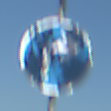
Verkehrszeichen: VorgeschriebeneFahrtrichtungRechts
Umgebung: Outdoor, Nature
Tageszeit: MorningAfternoon
Wetter: Clear
Licht: Natural
Jahreszeit: NotSpecified
Kontrast: HighContrast